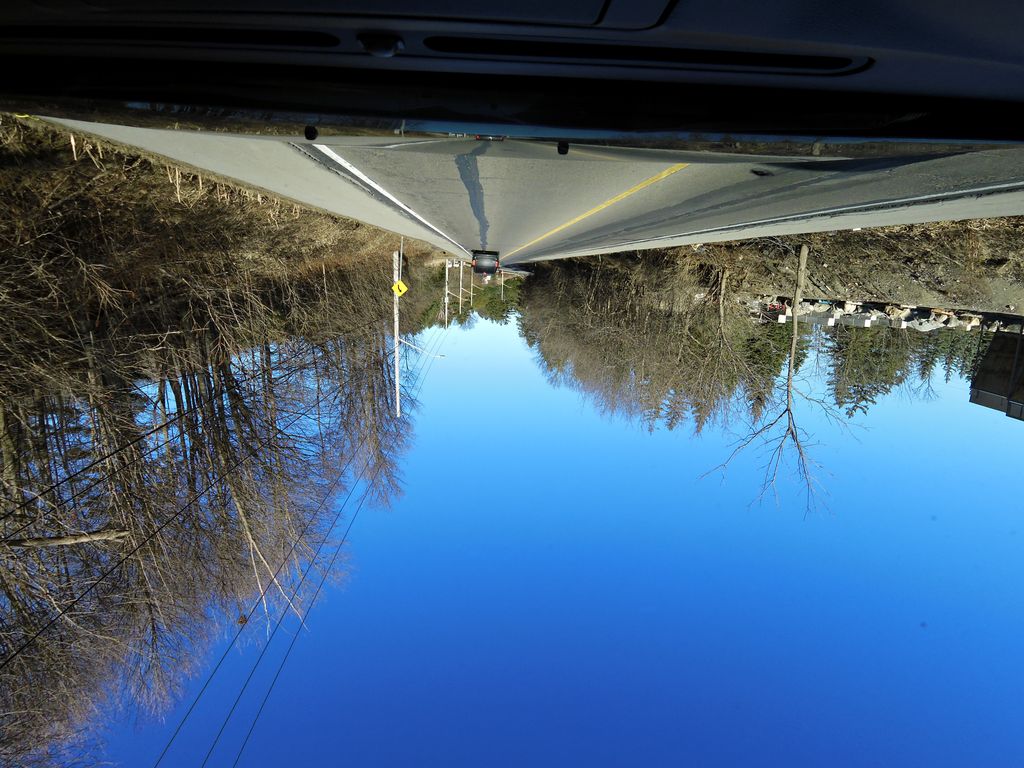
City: hamilton